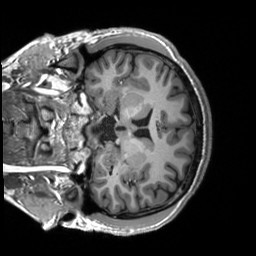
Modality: T1w
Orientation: coronal
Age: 23
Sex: male
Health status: healthy
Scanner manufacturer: siemens
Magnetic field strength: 3 T
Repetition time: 2.53 s
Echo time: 0.00227 s